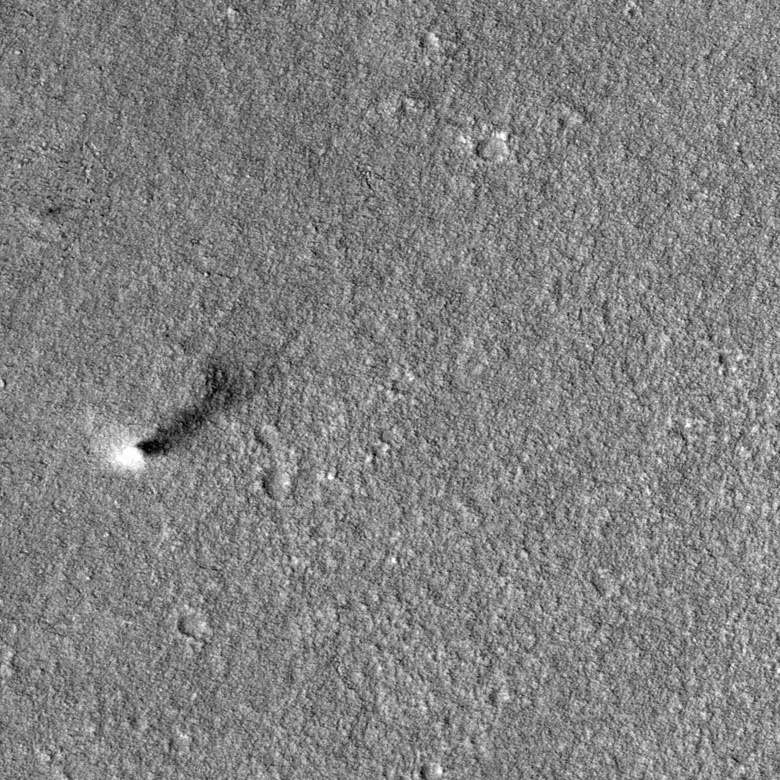
Label: dustdevil